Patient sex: M
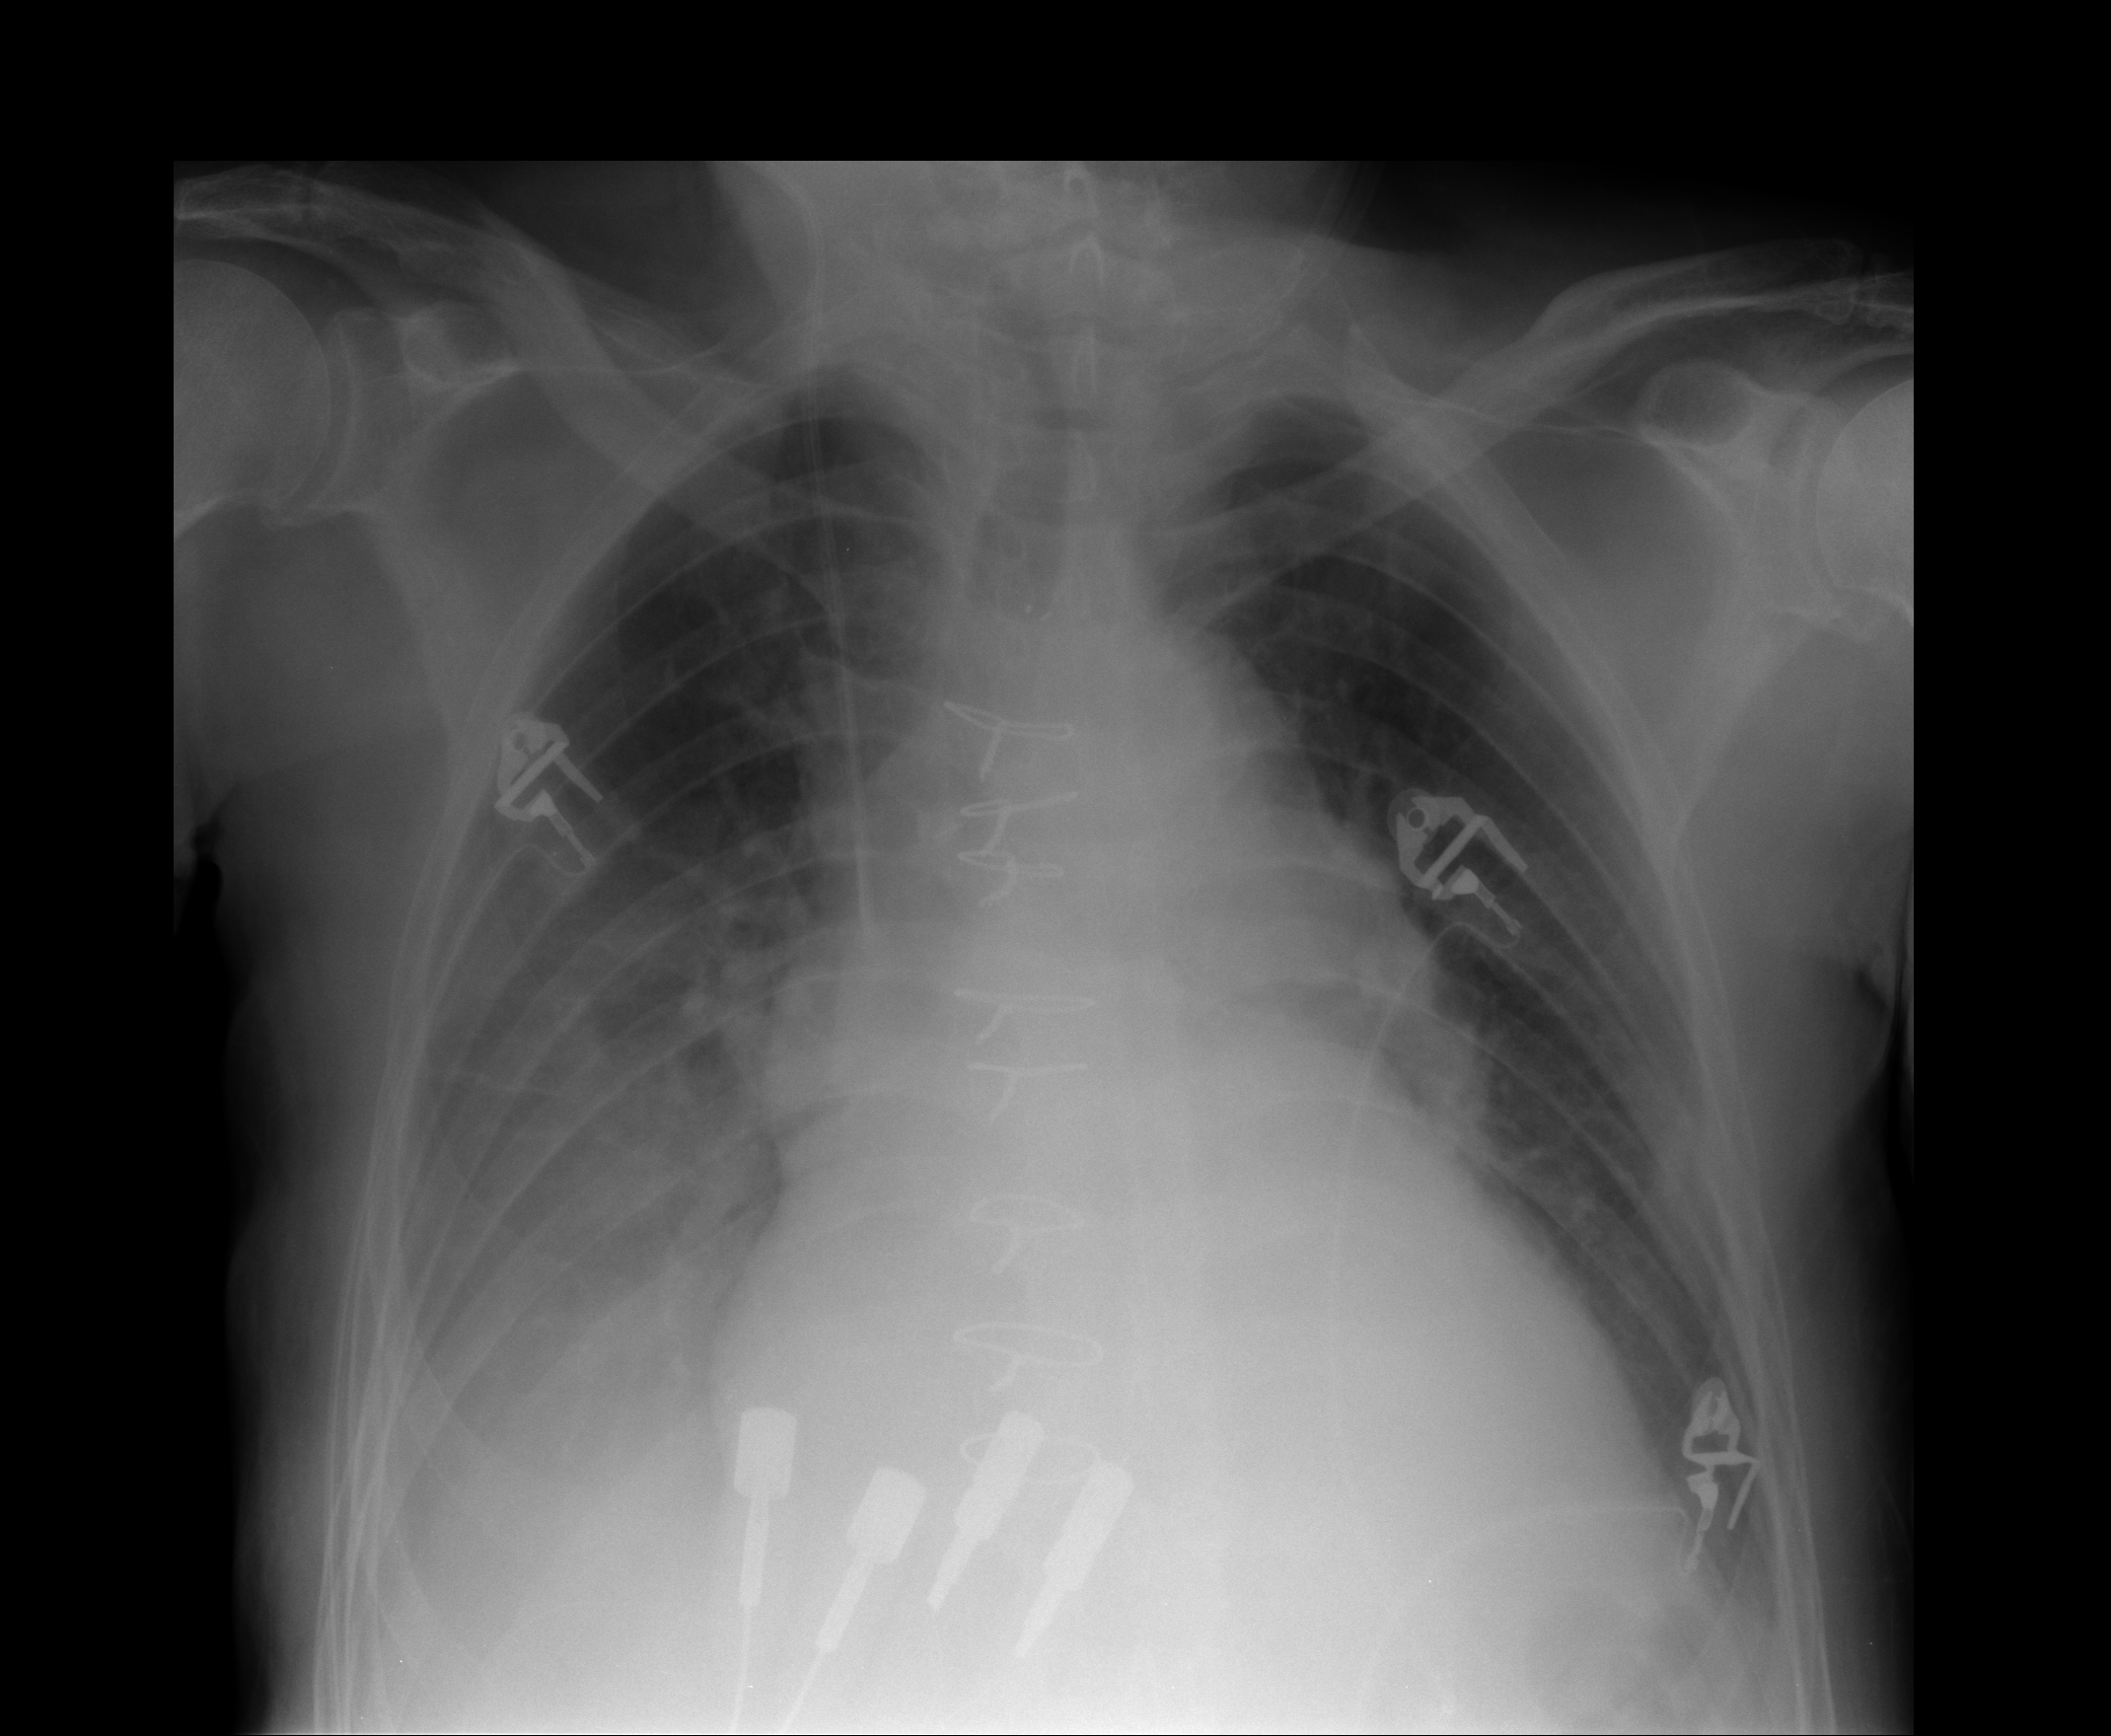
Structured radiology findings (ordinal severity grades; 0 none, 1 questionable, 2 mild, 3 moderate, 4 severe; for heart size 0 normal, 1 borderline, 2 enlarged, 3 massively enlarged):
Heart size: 2
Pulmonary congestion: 2
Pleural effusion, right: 2
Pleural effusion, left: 0
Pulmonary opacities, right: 2
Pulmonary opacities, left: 0
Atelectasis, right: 2
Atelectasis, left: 2